Field crop: tomato
Growth stage: 1
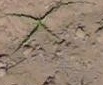
Species: cyperus